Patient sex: M
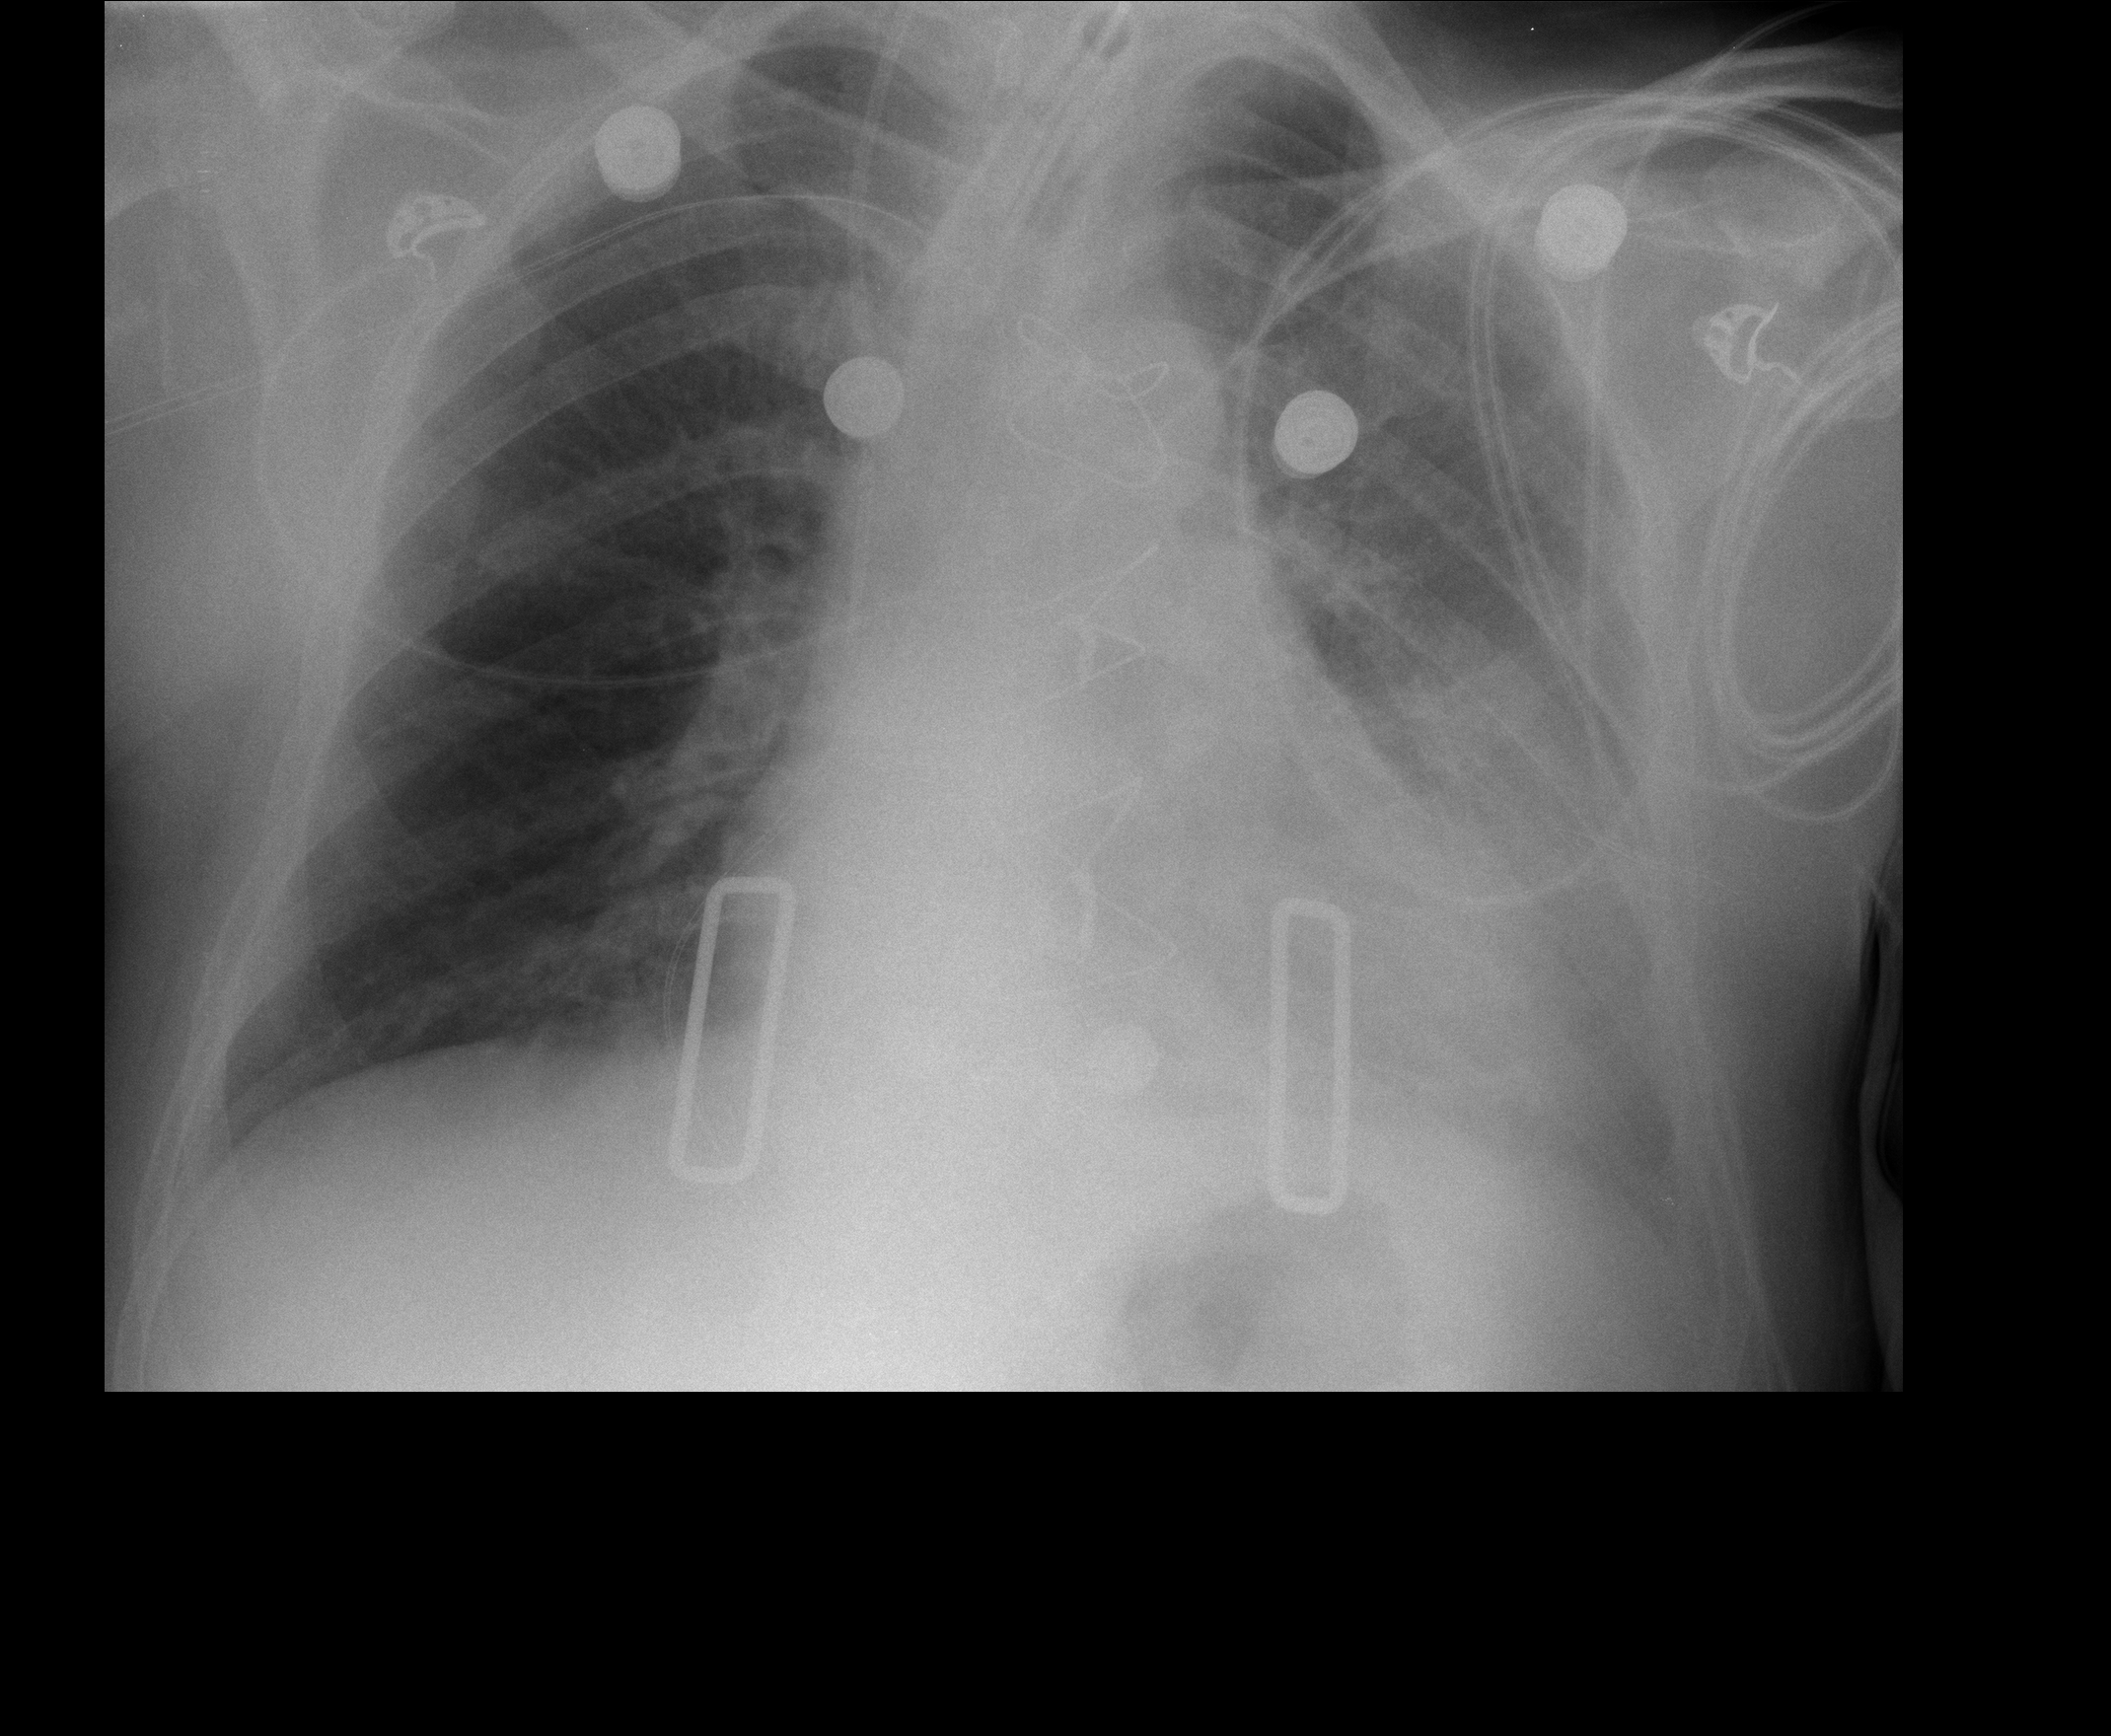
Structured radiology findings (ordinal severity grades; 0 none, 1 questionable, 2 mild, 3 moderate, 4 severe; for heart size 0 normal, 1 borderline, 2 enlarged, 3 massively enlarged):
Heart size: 2
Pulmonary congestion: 0
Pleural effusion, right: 0
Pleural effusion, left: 2
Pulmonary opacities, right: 0
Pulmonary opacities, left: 0
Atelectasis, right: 0
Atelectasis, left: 2